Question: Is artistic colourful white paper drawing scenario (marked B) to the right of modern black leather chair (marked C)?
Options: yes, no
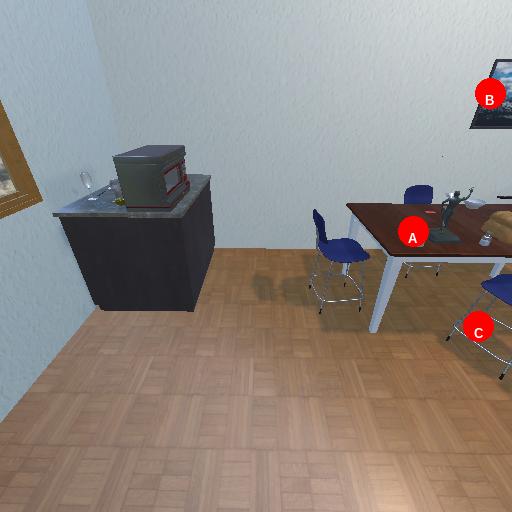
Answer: yes